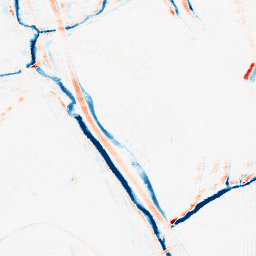
Category: morphological
Decomposition family: morphological_ellipse
Decomposition parameters: operation: average
width: 5
height: 10
Upsampling method: fft_zeropad
Upsampling parameters: scale: 2
Upsampling scale: 2